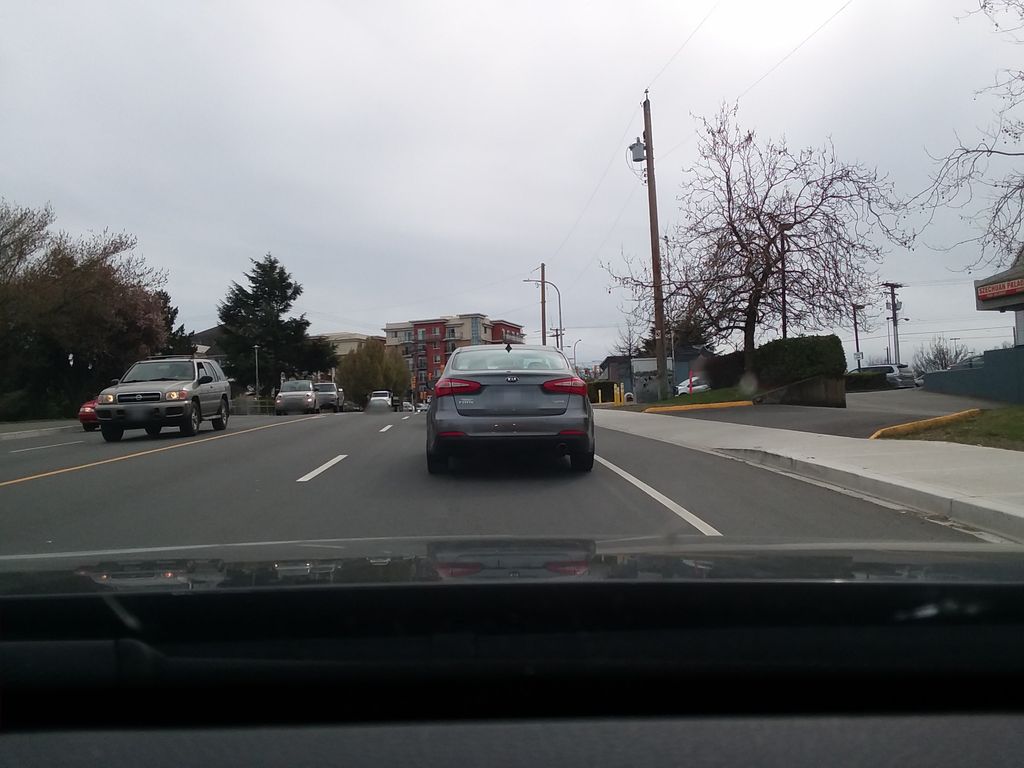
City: victoria